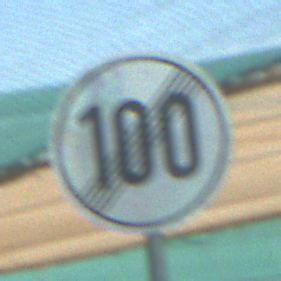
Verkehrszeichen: EndeGeschwindigkeit100
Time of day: MorningAfternoon
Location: Roofed (Special)
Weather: PartlyCloudy
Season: NotSpecified
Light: Natural